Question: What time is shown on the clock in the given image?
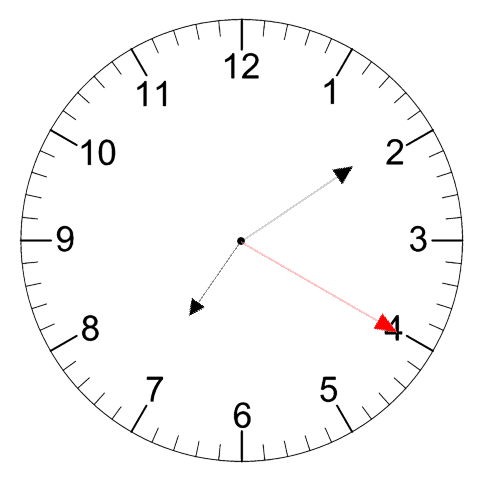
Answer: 07:09:20